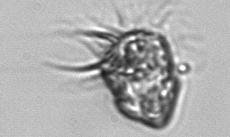
Label: Strombidium_inclinatum